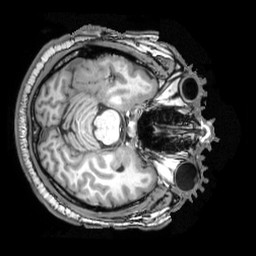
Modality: T1w
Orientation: axial
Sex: male
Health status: ill
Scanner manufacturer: philips
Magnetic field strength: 3 T
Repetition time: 0.00819 s
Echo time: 0.00376 s